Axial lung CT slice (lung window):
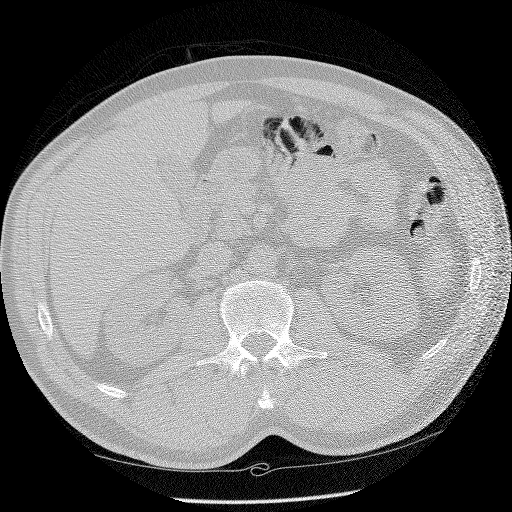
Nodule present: no